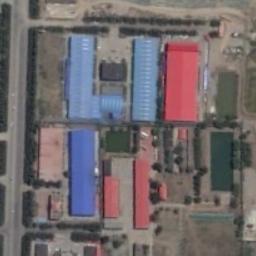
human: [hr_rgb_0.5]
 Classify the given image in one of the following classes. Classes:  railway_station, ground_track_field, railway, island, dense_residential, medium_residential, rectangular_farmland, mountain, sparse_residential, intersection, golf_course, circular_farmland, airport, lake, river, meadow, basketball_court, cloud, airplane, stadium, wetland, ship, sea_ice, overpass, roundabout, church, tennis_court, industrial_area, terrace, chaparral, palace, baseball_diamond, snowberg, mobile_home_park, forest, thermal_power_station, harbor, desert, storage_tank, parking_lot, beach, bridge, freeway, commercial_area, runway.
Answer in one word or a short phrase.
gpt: industrial_area